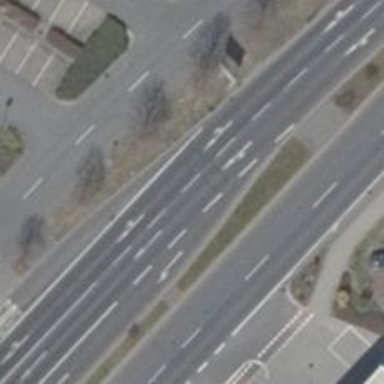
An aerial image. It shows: Secondary road with asphalt surface.